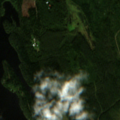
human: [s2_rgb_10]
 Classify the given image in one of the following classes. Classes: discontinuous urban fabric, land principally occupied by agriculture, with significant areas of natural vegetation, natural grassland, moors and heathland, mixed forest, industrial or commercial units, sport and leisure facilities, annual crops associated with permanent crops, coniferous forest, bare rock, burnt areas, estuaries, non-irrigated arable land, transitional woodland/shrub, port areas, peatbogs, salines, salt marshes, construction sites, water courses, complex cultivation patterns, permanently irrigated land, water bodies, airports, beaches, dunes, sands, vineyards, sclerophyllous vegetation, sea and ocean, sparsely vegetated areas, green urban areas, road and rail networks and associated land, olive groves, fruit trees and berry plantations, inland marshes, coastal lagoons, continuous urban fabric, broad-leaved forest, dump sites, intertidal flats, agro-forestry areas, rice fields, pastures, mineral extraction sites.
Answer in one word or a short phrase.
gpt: coniferous forest, mixed forest, water bodies